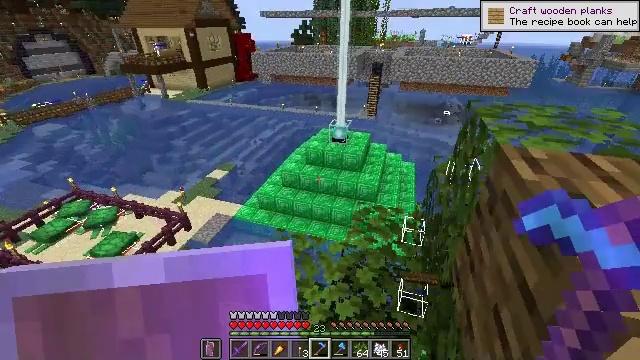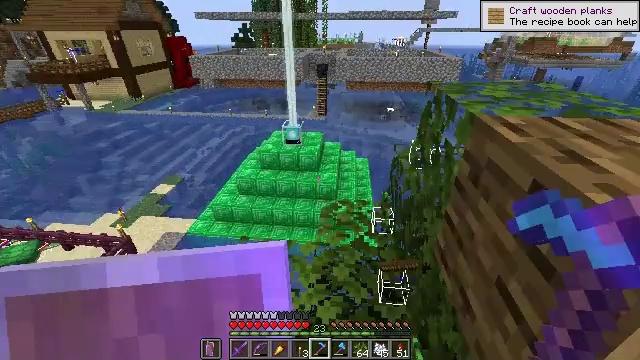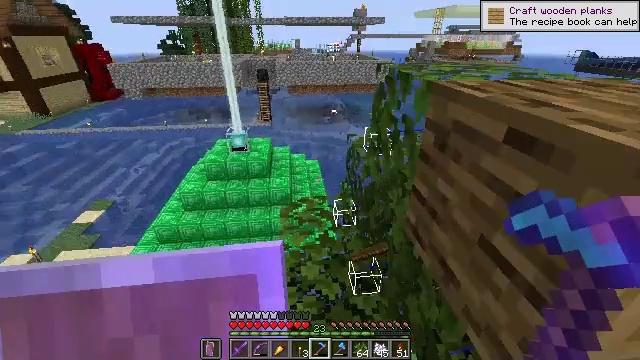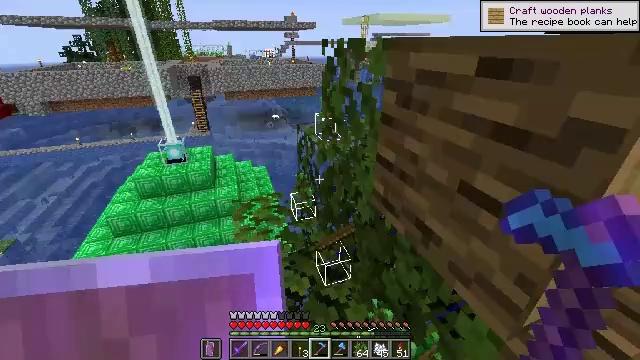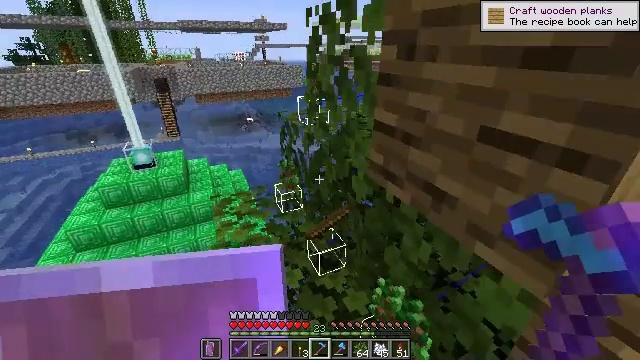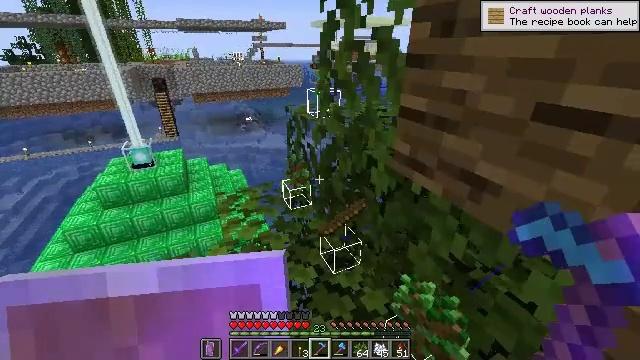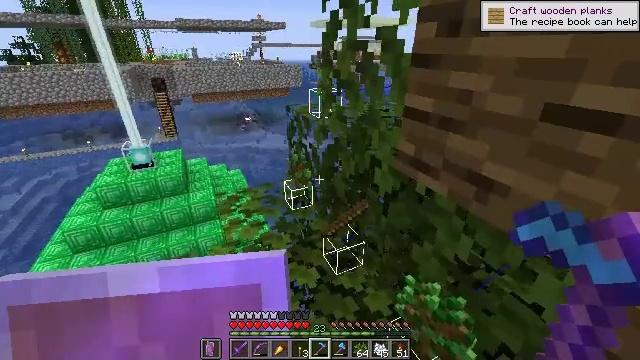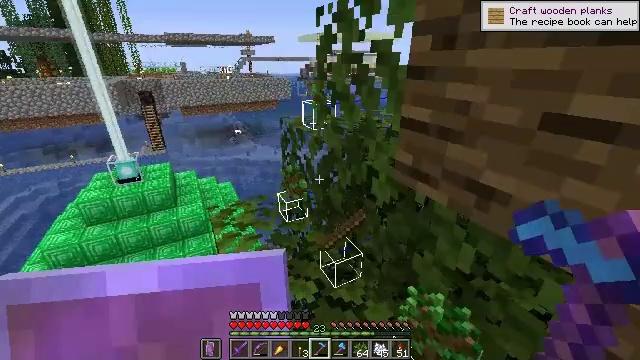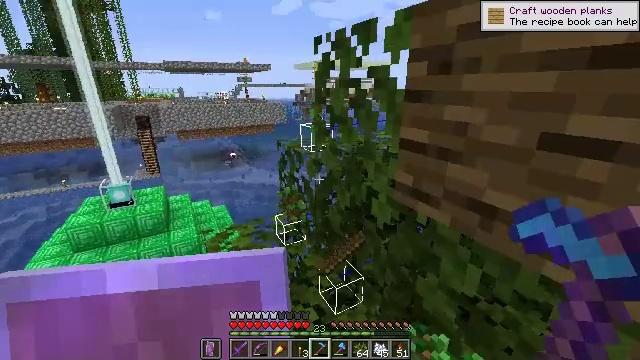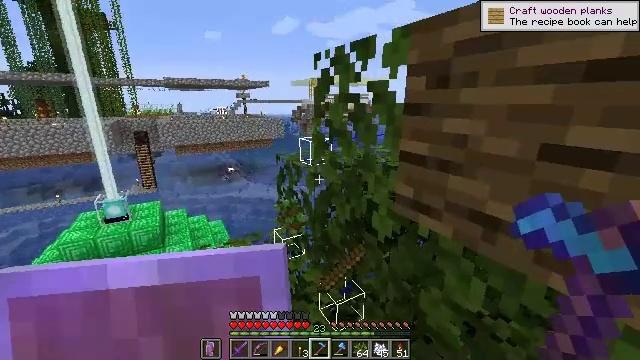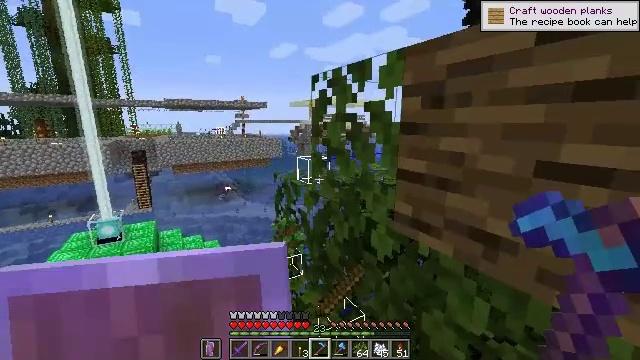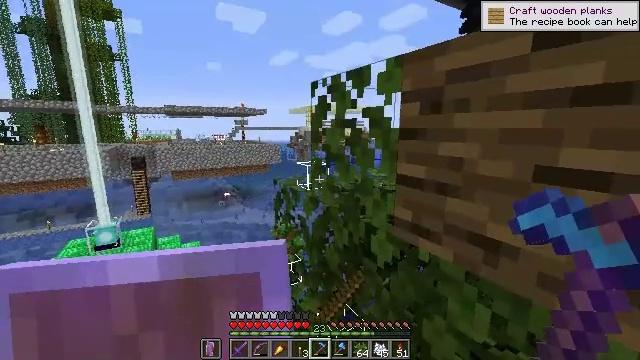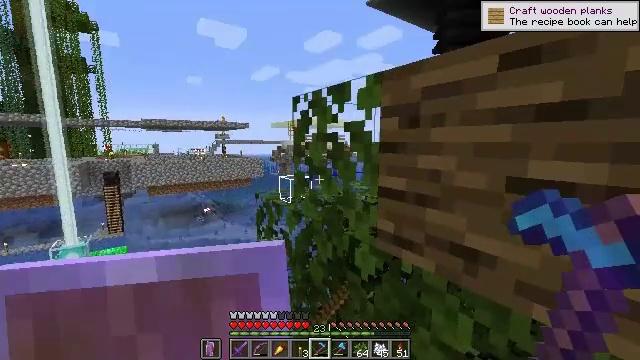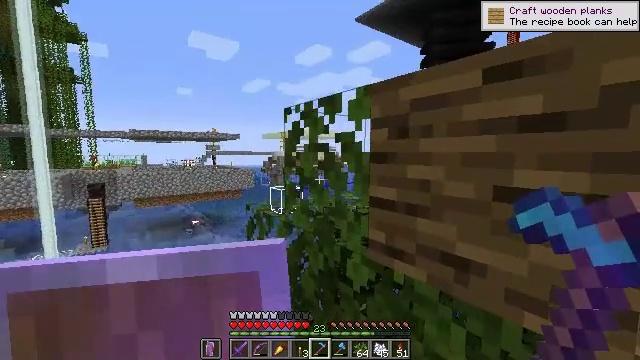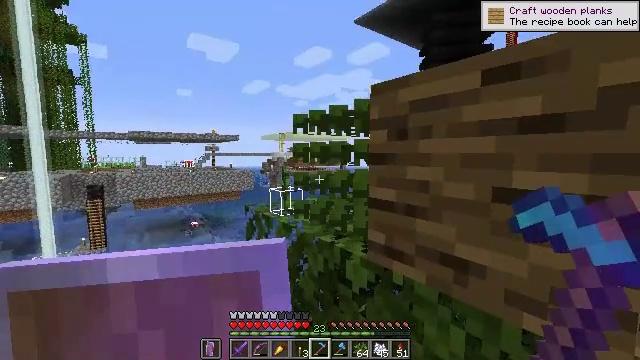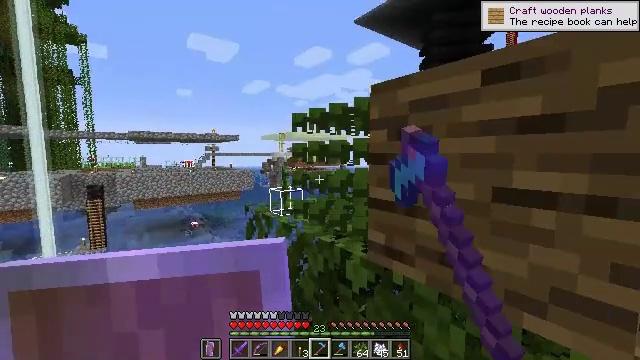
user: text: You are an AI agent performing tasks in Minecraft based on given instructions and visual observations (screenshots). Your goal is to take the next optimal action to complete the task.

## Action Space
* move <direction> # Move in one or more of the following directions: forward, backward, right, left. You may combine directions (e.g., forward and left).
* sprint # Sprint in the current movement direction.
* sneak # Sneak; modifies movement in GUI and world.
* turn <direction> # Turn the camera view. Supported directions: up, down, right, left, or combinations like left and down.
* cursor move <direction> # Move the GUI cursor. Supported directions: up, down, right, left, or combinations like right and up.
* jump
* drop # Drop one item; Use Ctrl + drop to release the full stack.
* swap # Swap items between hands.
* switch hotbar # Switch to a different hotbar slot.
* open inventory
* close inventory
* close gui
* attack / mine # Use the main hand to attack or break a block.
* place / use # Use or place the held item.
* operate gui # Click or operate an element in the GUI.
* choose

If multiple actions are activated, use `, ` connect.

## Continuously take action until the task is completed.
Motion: motion action
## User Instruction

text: Remove oak leaves from branches.
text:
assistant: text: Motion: move forward and move left, turn right
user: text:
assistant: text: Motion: move forward, turn right and up
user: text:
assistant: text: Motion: move forward, turn right and up
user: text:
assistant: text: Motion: turn right
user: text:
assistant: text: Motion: no_op
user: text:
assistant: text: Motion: no_op
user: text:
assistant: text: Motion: turn right and up
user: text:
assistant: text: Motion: turn right and up
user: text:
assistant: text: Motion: turn up
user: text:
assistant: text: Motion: turn up
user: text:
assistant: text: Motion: turn up
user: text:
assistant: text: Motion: turn right and up
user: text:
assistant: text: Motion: turn right and up
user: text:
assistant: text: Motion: attack / mine
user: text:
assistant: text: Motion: attack / mine
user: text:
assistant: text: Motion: attack / mine
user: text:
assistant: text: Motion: turn right and down, attack / mine
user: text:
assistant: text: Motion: turn down, attack / mine
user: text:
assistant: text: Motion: move forward, attack / mine
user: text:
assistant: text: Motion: move forward, attack / mine
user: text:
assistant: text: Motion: move forward, turn left, attack / mine
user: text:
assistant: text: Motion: move forward, turn left, attack / mine
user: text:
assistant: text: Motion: move forward, attack / mine
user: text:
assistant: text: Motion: move forward, attack / mine
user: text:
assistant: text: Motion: move forward, turn right, attack / mine
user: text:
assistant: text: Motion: move forward, turn right, attack / mine
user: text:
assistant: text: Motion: move forward, turn right, attack / mine
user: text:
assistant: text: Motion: turn right, attack / mine
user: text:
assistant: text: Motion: turn right, attack / mine
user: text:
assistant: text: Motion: turn right, attack / mine